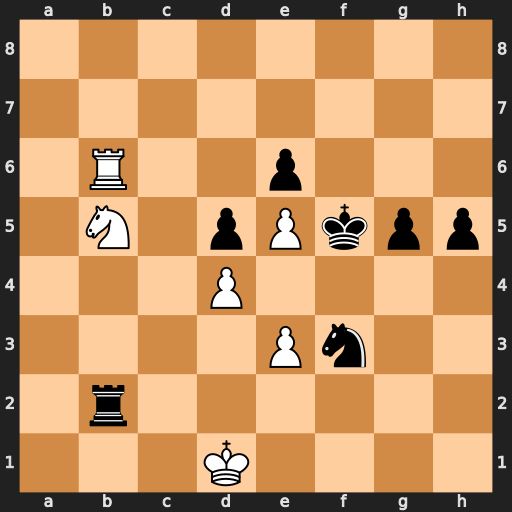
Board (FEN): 8/8/1R2p3/1N1pPkpp/3P4/4Pn2/1r6/3K4
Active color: w
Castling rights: -
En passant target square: -
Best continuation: Nd6+ Kg6 Rxb2